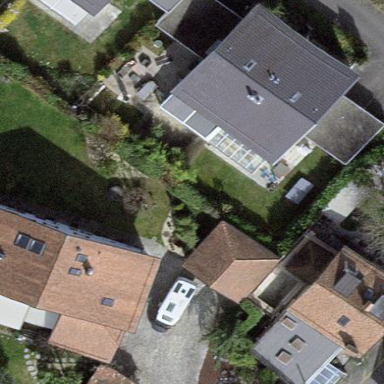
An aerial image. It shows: Garden enclosed by fence.